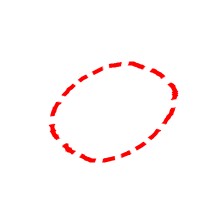
Shape: circle